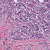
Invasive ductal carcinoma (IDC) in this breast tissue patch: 1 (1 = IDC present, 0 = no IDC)